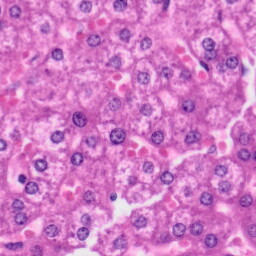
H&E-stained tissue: Liver